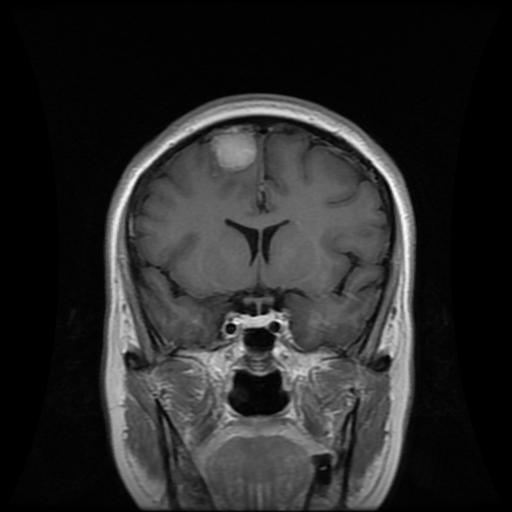
Label: meningioma